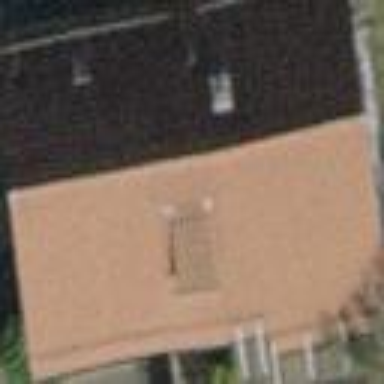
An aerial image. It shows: Building with pitched roof.